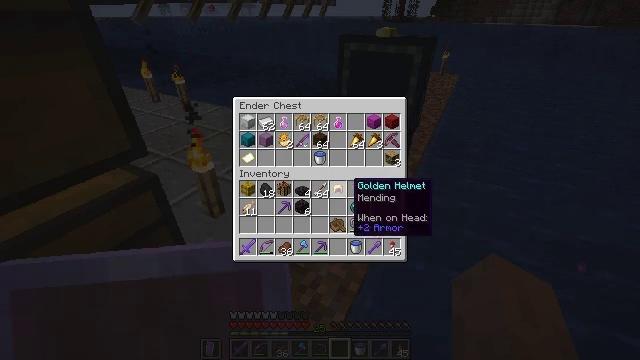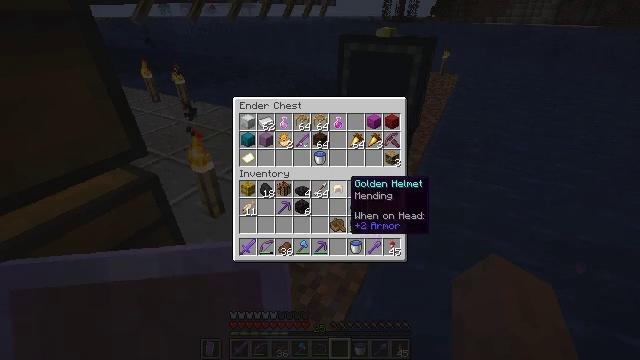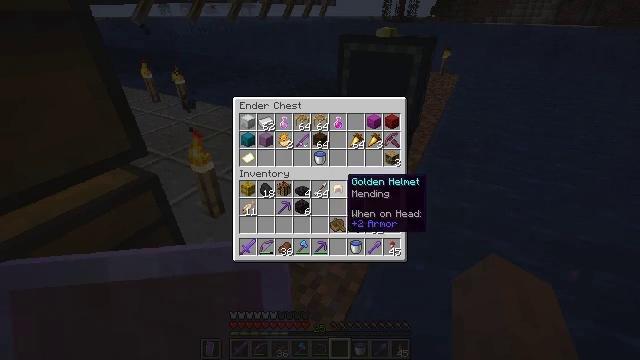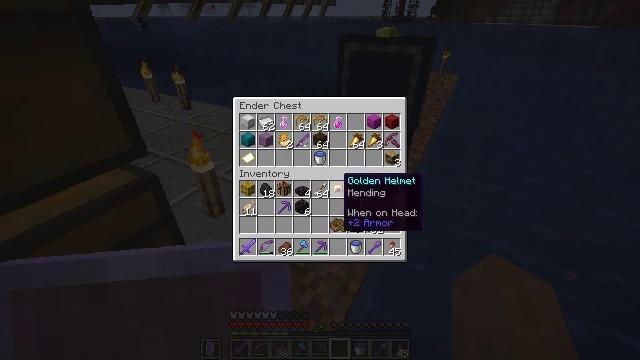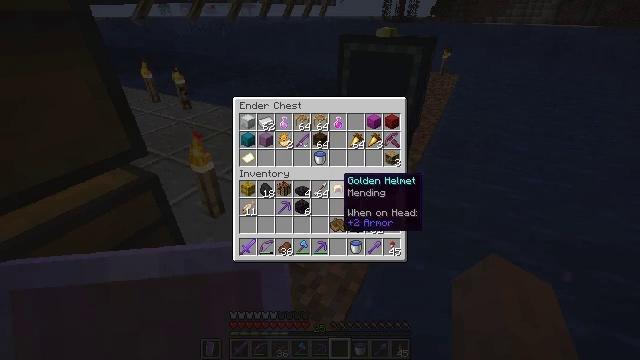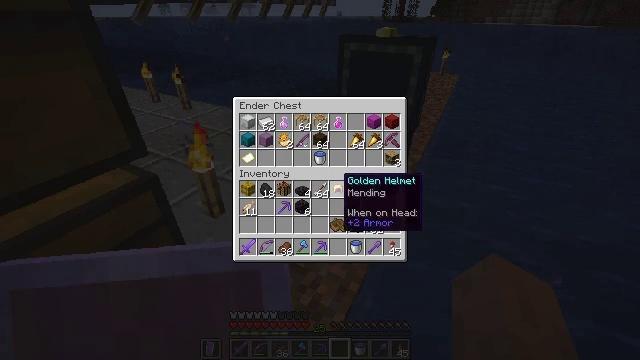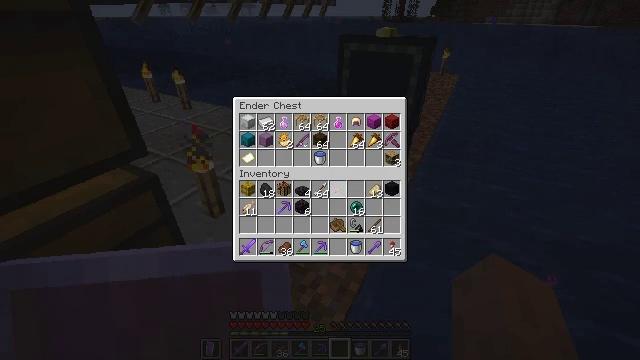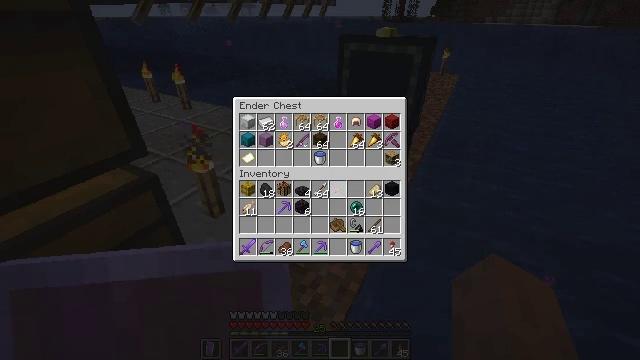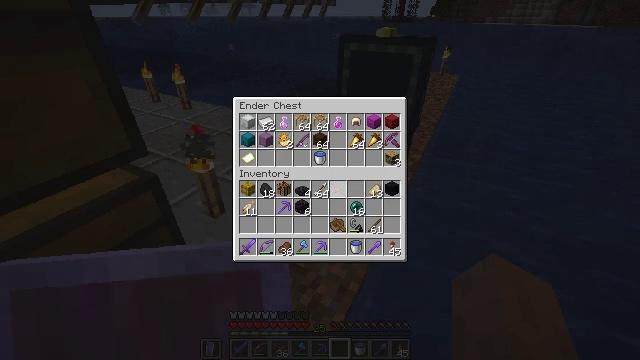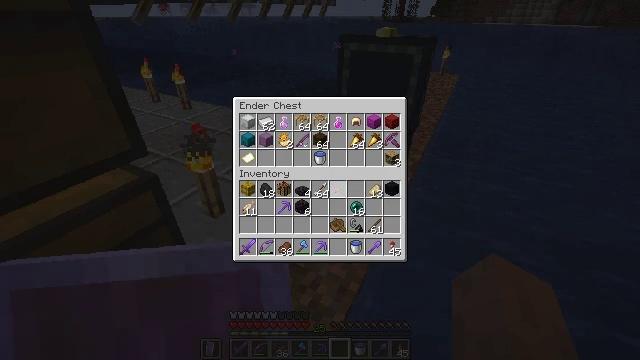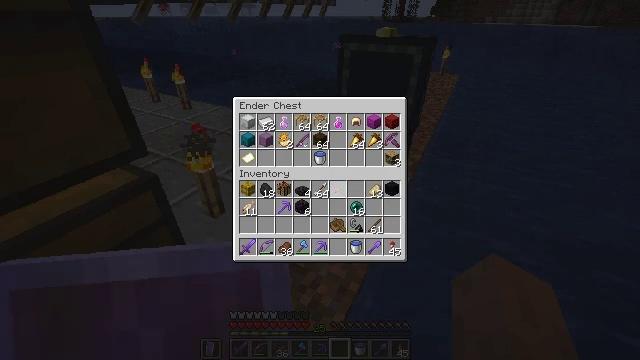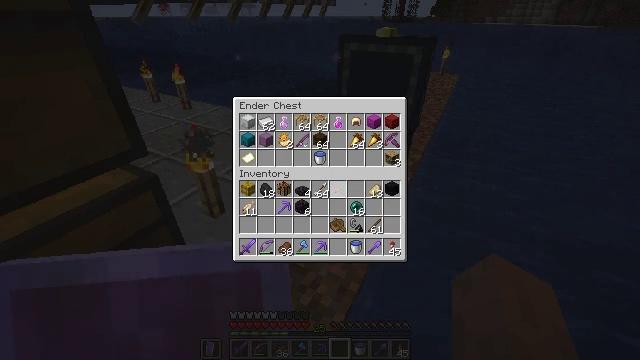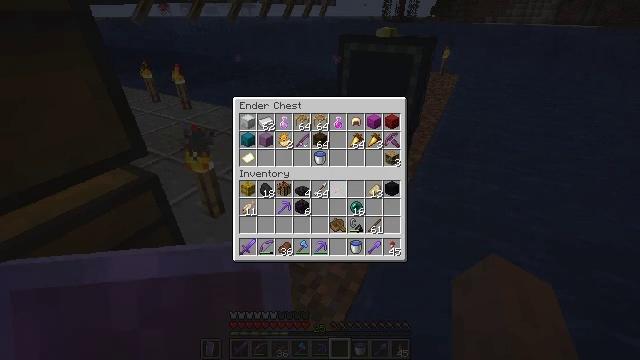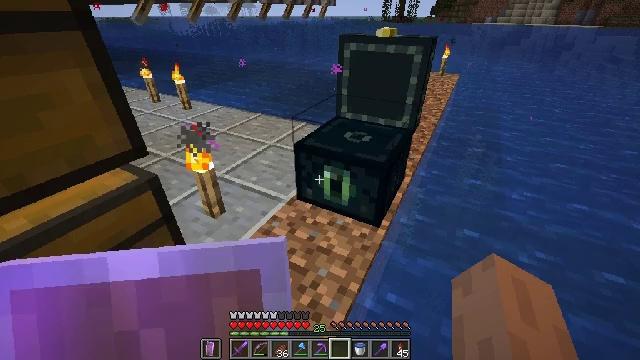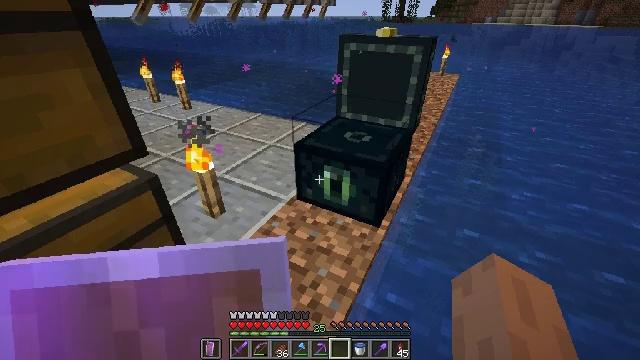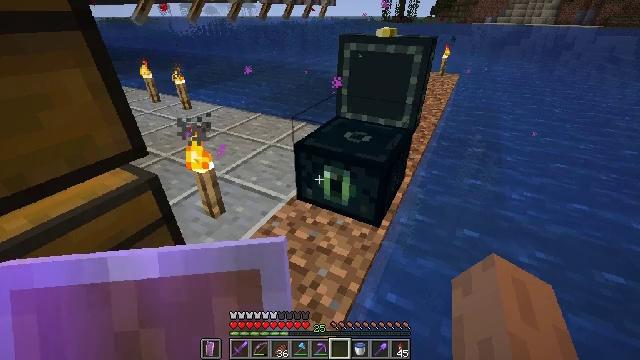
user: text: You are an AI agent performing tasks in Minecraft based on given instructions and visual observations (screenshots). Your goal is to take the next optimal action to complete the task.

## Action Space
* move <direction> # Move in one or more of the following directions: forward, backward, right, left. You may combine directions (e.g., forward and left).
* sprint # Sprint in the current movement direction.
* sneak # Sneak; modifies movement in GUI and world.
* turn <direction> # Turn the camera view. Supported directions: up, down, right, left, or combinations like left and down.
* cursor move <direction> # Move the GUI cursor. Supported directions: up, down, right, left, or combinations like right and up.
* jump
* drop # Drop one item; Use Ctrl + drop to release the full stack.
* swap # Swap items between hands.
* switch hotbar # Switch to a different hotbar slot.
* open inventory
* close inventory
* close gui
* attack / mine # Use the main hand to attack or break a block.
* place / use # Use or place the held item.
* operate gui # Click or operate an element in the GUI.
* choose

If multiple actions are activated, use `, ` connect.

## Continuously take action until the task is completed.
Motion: motion action
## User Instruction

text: Left click on the ender chest to mine.
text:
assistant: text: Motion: sneak
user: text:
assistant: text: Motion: sneak
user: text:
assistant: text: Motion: sneak
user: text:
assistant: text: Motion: sneak
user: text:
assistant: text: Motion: sneak
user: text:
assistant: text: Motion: sneak, attack / mine
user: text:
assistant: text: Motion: sneak, attack / mine
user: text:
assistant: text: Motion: sneak
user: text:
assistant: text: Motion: sneak
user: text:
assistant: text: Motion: no_op
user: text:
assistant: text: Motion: no_op
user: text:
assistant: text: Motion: no_op
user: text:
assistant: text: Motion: no_op
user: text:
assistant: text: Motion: no_op
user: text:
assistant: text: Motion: no_op
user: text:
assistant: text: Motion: no_op
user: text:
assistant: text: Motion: move forward
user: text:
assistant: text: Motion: move forward
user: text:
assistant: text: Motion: move forward
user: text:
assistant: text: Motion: move forward
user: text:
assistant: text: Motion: move forward, turn right and down
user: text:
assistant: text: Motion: move forward, turn right and down
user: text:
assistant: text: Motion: move forward
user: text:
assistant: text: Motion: move forward, turn right
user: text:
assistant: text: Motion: no_op
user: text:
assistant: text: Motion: no_op
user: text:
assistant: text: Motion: turn right
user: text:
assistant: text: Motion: no_op
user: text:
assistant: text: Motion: no_op
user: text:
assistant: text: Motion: turn right